Question:
I generate the above picture using the plot function applied to a Pandas DataFrame, e.g. 'df.plot()'. My question is how can I change the xticks such that the time displayed on the xticks are '9:30:00, 11:00:00, 12:30:00, 2:00:00, 3:30:00, 4:00:00'? The index of my 'df' are: 'Index([09:40:00, 09:45:00, 09:50:00, 09:55:00, 10:00:00, 10:05:00, ... ]'
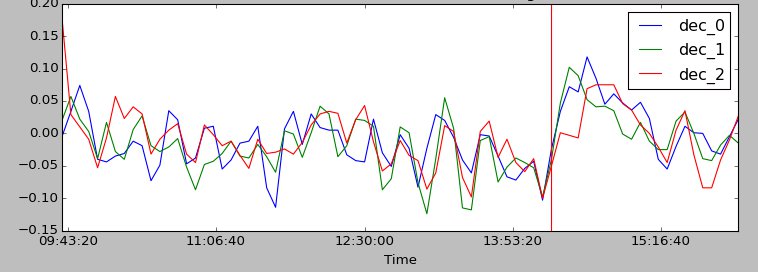
Answer: You can always set the 'xticks' parameter when you plot the series/data frame.
'''
x = [1,2,3,4,5,6]
y = [10, 14, 23, 34,16,9]
df = pd.DataFrame({'x':x, 'y':y})
df.plot(xticks=[1.5, 2.5, 3.5, 4.5, 5.5])
'''
If I don't set the 'xticks' the plot looks like:

and if I set the 'xticks' as shown above the plot looks like:

Obviously the new 'xticks' contain a value that is greater than the x values, but I'm sure you get the idea. Also, check out the pandas documentation <URL> for more information.